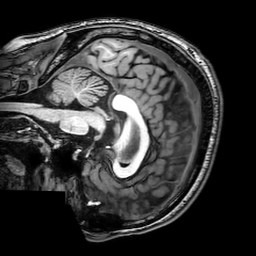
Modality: T1w
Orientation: sagittal
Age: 20
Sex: male
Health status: healthy
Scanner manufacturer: philips
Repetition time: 0.00815 s
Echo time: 0.00374 s